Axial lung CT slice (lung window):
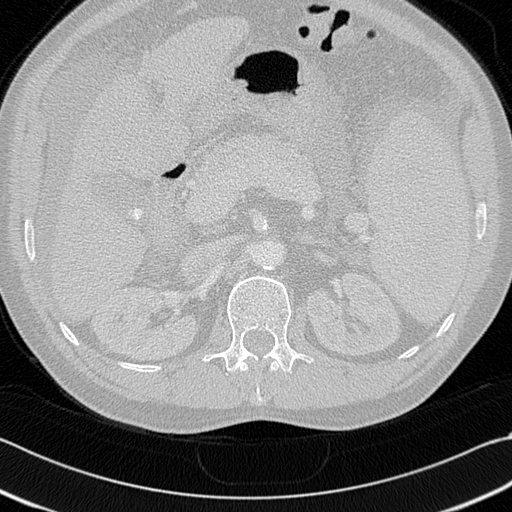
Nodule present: no